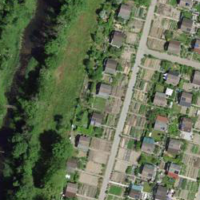
EUNIS habitat code: 53
Species observed at this site:
Passer domesticus
Acer campestre
Fulica atra
Parus major
Erithacus rubecula